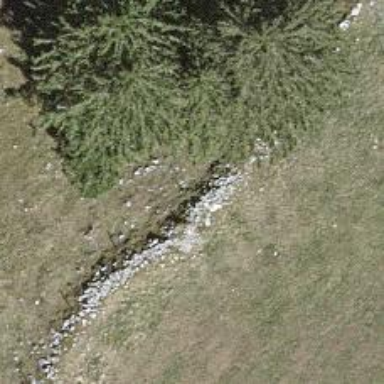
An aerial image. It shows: Wall made of dry stone.